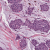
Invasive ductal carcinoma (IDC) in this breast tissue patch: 1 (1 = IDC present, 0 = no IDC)